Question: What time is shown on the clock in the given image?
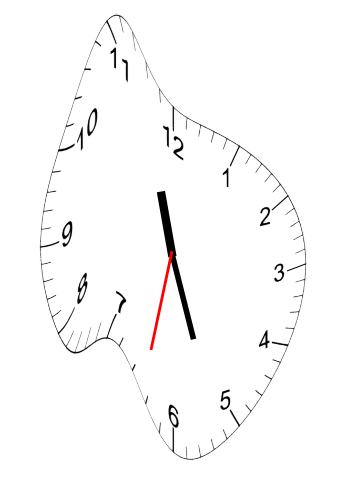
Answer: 11:26:32